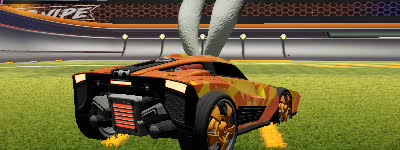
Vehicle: breakout